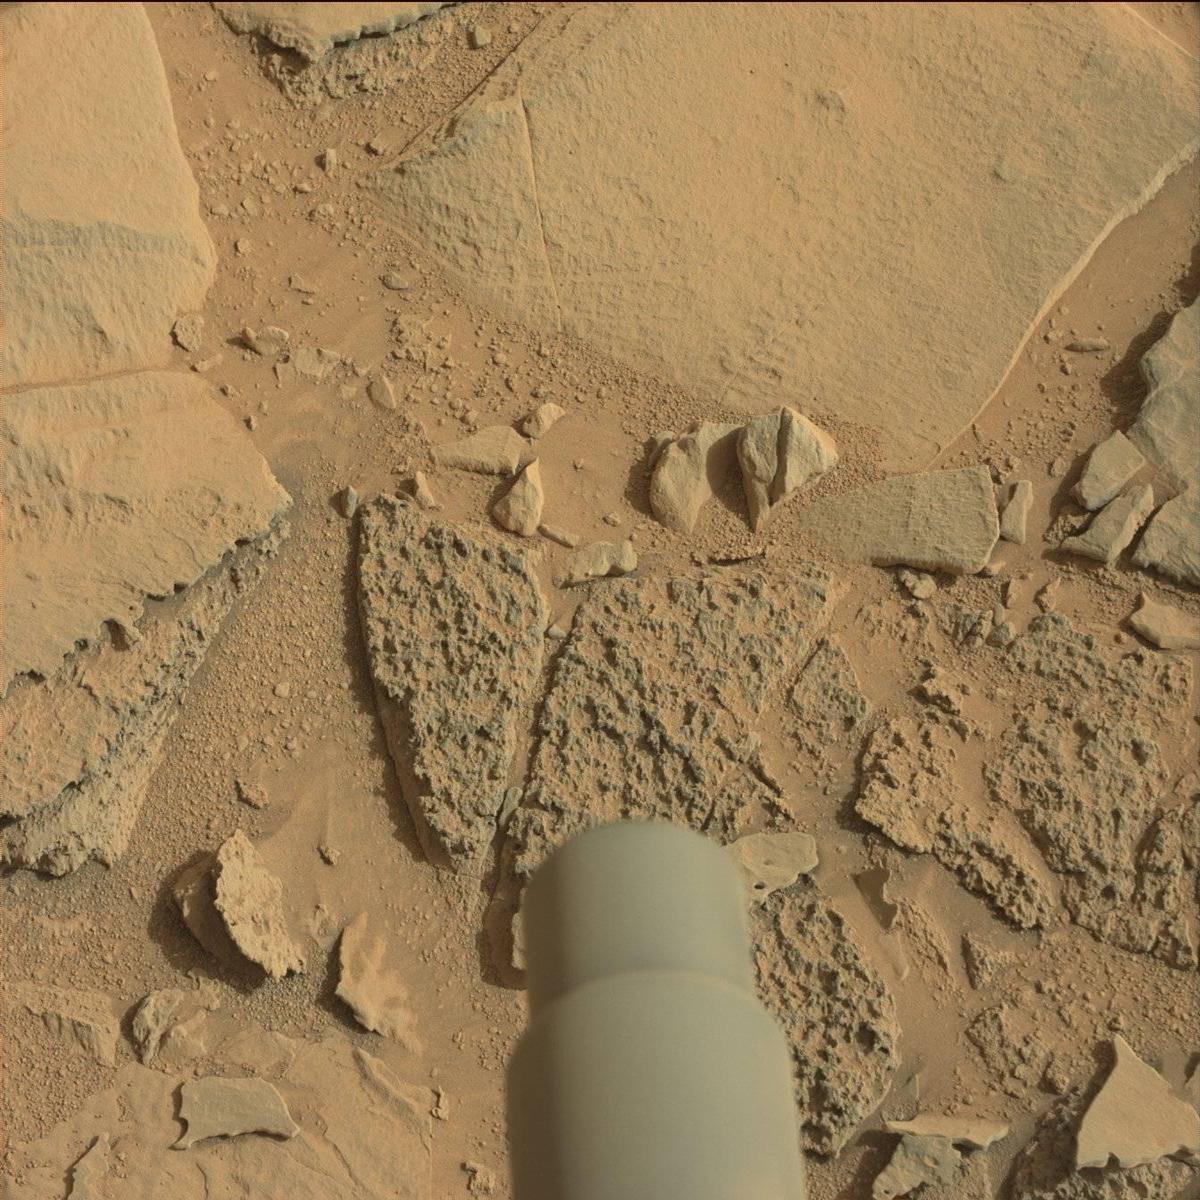
Terrain classes present: Bedrock, Rock, Rover, Sand / Soil